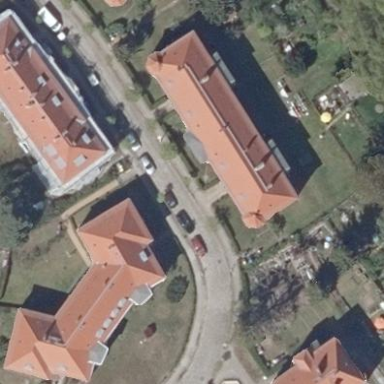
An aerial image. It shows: Historic apartment building with hipped roof made of red roof tiles.